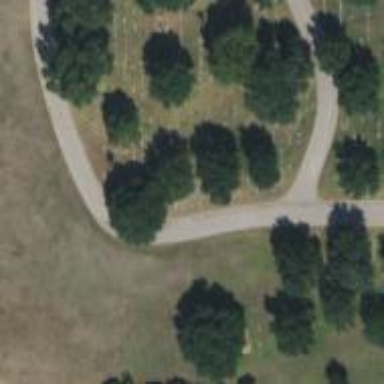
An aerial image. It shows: Graveyard.